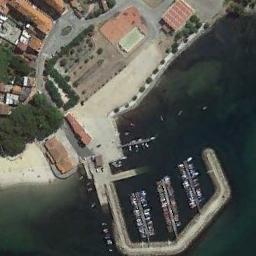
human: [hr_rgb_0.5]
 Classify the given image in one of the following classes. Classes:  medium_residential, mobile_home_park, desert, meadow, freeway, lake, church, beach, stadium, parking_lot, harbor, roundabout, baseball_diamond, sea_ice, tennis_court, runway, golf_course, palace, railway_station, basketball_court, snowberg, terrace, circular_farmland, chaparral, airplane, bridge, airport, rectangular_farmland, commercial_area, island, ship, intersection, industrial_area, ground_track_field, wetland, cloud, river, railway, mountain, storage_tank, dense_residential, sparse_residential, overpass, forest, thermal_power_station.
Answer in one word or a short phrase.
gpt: harbor